Question: seems like i still didn't fully transform into a mac user (coming from Windows), once again having trouble with the keyboard shortcuts:
in phpstorm the following shortcut for 'Comment with Line Comment' is shown in the dropdown menu:

now, problem being, there is no '/' key on my keyboard, typing a slash means pressing 'SHIFT+7' for me.
i already found the keymap options on phpstorm (currently using 'Mac OS X 10.5+) and tried changing the shortcut there but didn't get anywhere so far.
- Just found this blog post, help with the mapping on german mac laptop keyboards:
<URL>- Also found out that I have a '/' character on the numeric pad part of my german keyboard, an it seems to act like the '/' key on english keyboards, so can use for the 'Comment with line Comment' shortcut '/'
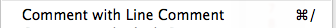
Answer: You can use the comment shortcut without editing the keymap.
Just press on "=" button, on the right of the ":" button when doing your shorcut.
You can validate this behavior in the keymap editor: pressing the ":" button will show you the "." caracter instead.
But there's still a wrong keyboard mapping.